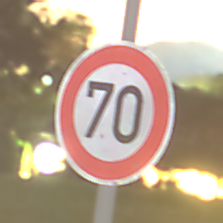
Verkehrszeichen: Geschwindigkeit70
Umgebung: Outdoor, Suburban
Tageszeit: Night
Wetter: Clear
Licht: Artificial
Jahreszeit: NotSpecified
Kontrast: MediumContrast